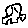
Label: car